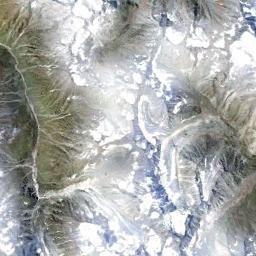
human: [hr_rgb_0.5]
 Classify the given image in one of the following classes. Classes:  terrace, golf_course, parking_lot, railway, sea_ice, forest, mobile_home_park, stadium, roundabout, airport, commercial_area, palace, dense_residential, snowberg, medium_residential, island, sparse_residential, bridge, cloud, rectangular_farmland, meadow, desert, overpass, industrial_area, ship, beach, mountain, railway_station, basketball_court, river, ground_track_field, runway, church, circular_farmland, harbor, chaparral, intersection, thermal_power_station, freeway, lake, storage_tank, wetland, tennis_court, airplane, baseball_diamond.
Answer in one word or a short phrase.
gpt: snowberg